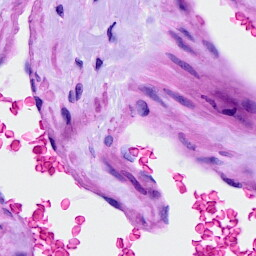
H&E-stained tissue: Ovarian